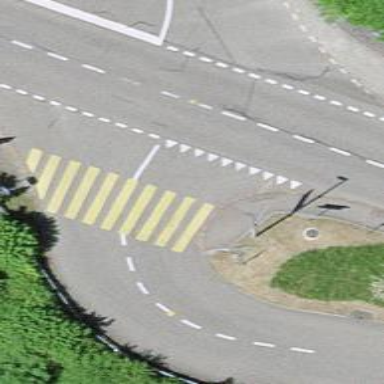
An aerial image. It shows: Zebra crossing on the road.